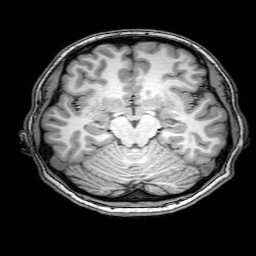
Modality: T1w
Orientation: coronal
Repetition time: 0.00828 s
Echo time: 0.00388 s